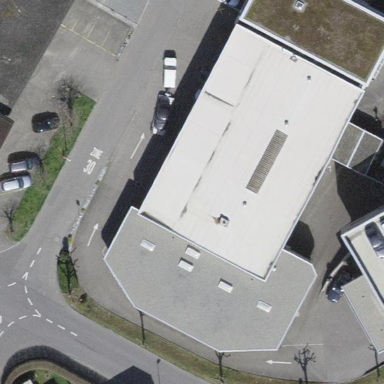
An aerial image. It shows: Industrial building housing car shop.